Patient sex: M
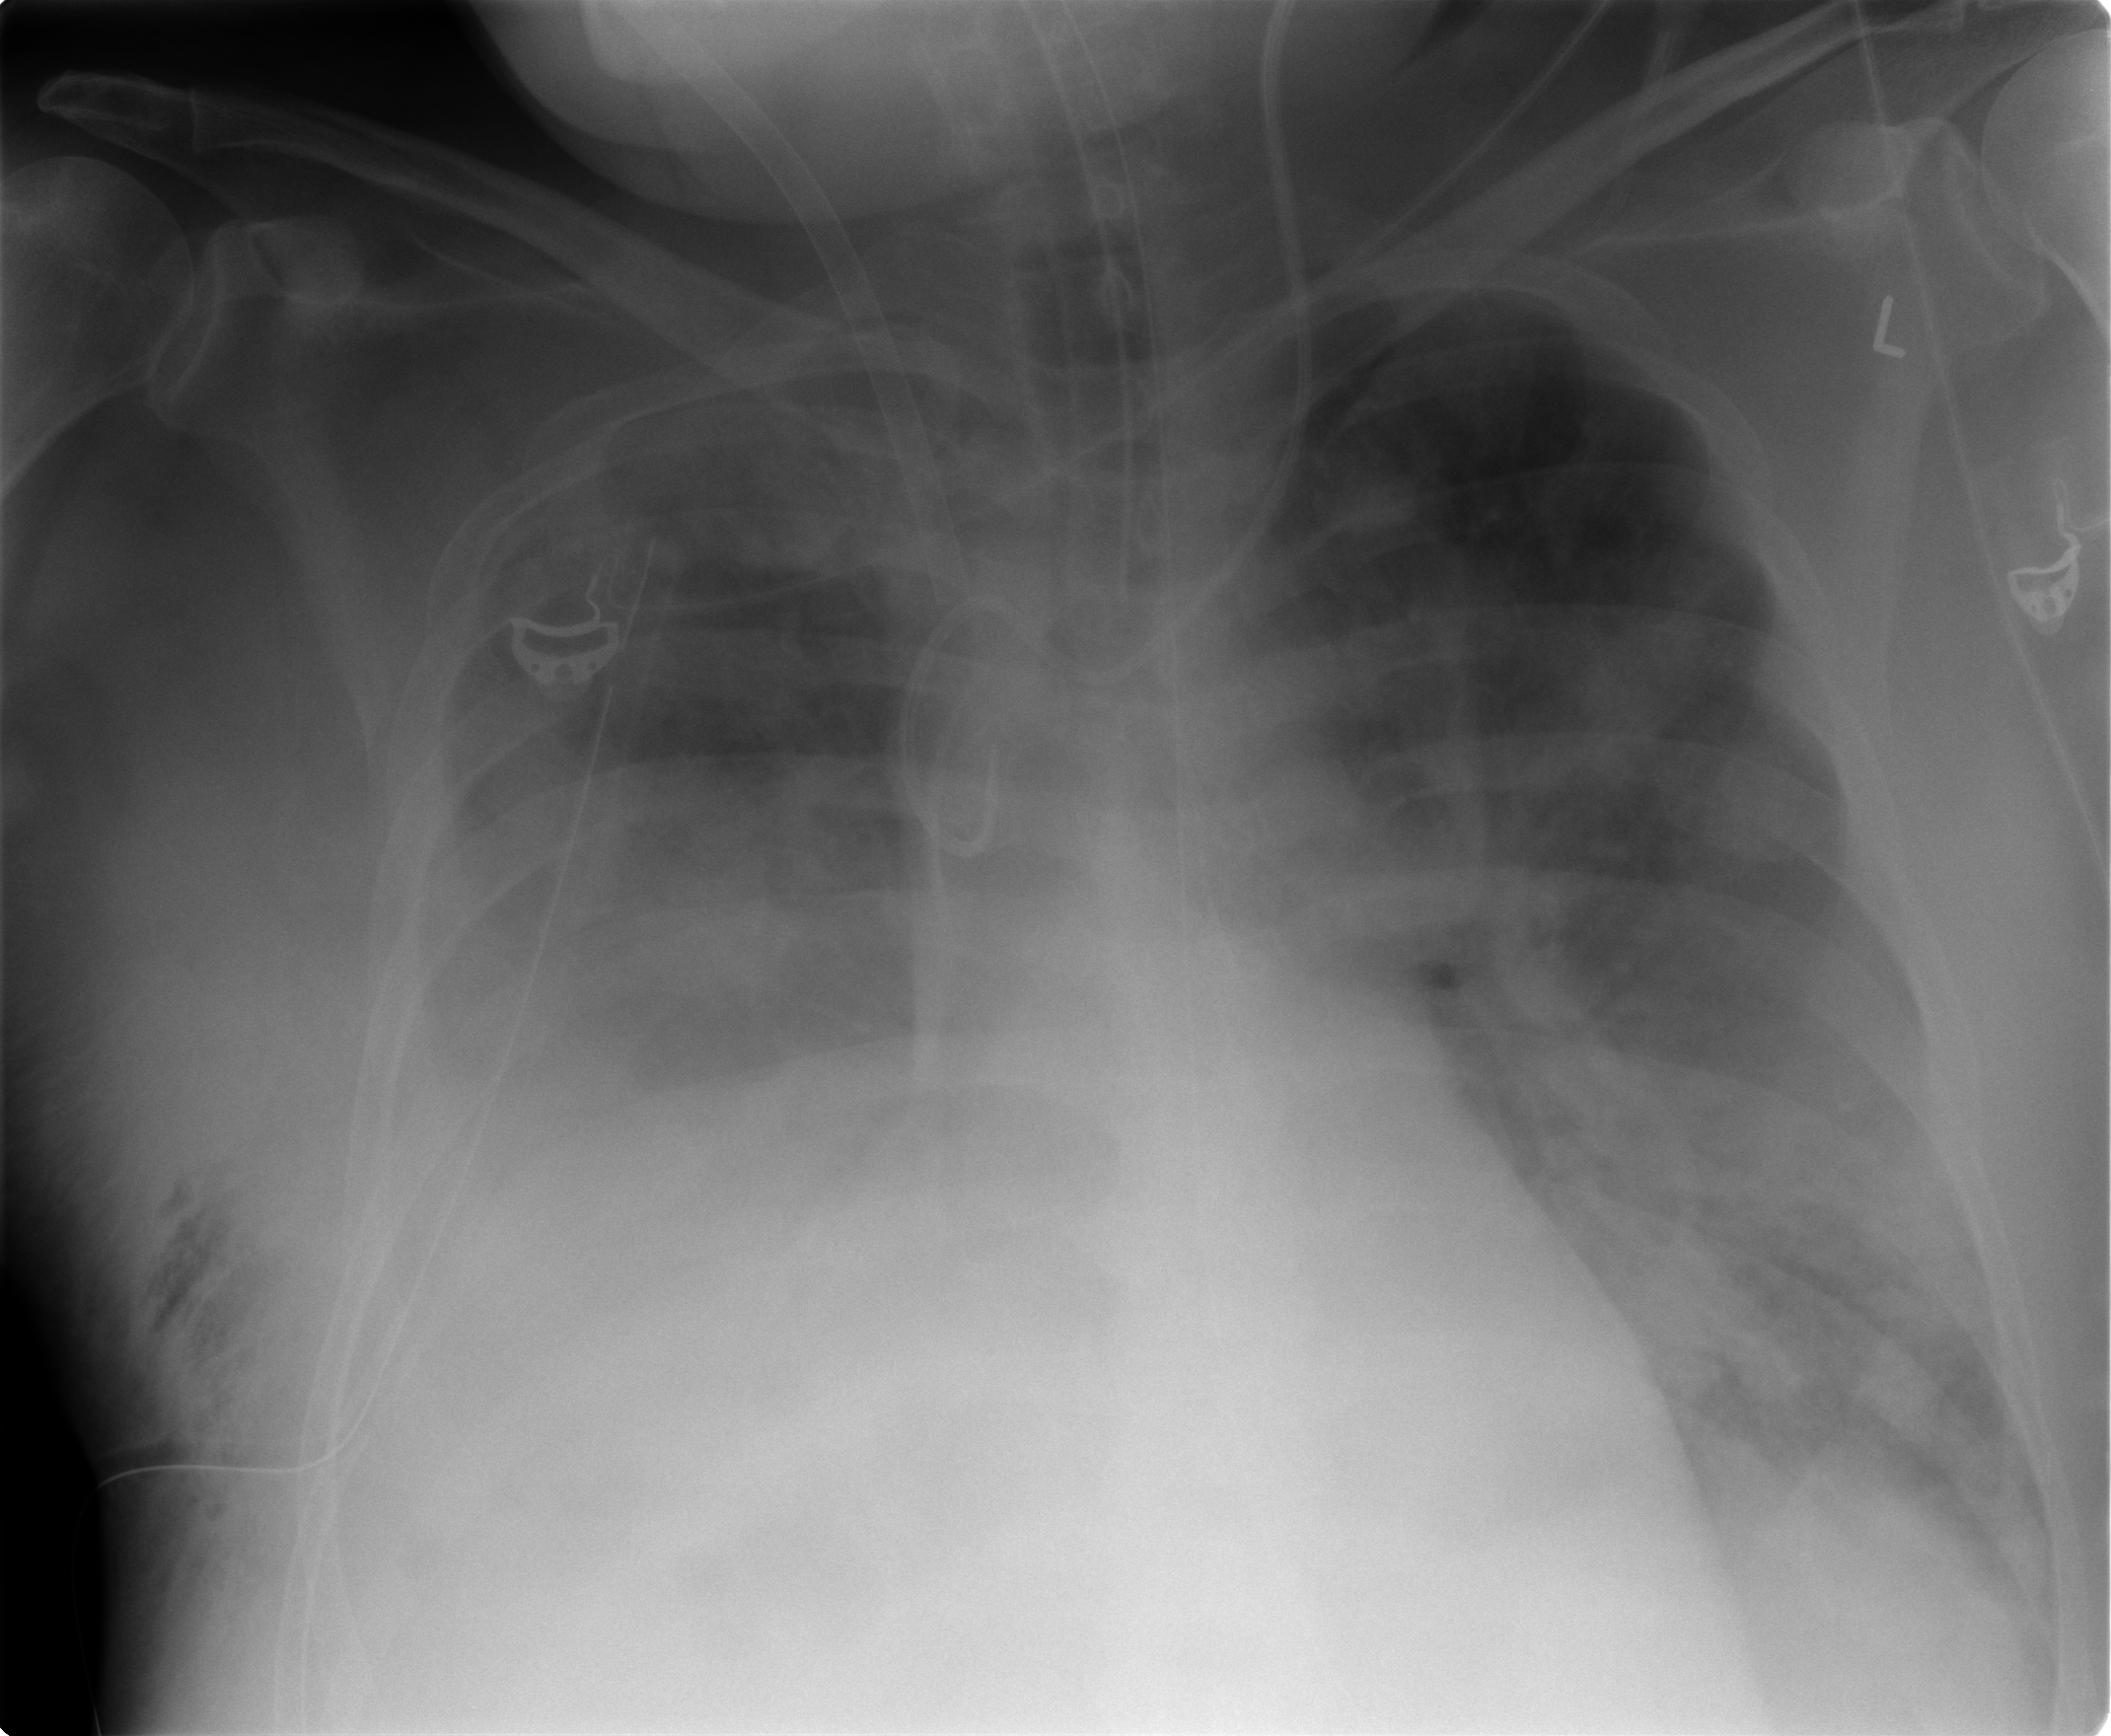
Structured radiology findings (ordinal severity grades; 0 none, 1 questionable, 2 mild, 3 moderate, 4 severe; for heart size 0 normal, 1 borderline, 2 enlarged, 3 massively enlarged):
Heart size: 0
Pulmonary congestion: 2
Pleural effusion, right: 3
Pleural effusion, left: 2
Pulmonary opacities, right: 3
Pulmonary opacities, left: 2
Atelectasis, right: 3
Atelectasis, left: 2